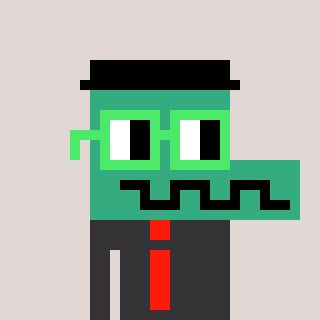
a pixel art character with square light green glasses, a crocodile-shaped head and a grayscale-colored body on a warm background